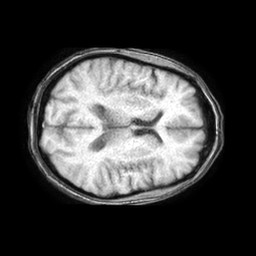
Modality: T1w
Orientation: axial
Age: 41
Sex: female
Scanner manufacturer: philips
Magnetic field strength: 1.5 T
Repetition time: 0.01396 s
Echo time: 0.006893 s